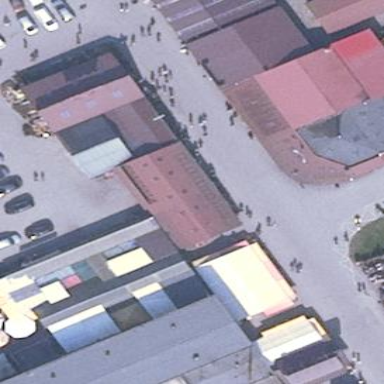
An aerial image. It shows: Retail building.